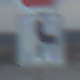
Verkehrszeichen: VerlaufVorfahrtsstrasse10
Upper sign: Stop
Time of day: SunriseSunset
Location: Outdoor (Beach)
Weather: PartlyCloudy
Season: NotSpecified
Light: Natural